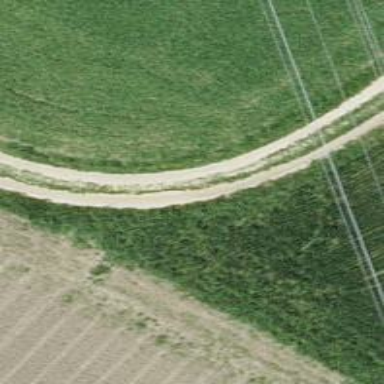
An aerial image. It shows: Dirt track road with grade 3 tracktype.